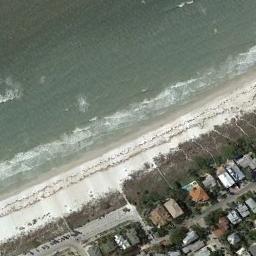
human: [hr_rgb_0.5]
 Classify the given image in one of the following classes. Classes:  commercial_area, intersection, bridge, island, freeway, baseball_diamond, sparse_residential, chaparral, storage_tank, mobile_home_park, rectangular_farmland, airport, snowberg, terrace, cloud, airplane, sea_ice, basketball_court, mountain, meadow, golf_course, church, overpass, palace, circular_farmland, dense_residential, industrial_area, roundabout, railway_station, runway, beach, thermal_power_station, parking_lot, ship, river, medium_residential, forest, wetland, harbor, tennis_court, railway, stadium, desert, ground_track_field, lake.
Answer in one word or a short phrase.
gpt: beach